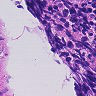
Metastatic tissue present: no